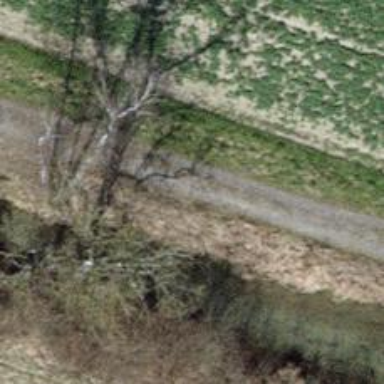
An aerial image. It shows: Grass track with grade5 tracktype.